Question: sorry if the title not describe the problem well
i have 4 button with 4 letters ["g","o","o","d"]
it is a game about
if the player can guess the word ,
which is in this case the word is : "good"
i have a hint button that do this :
*give one letter from the four
*hide the button with the given letter
it works very well
but the problem is :
the word "good"
has two "o" letter
so the hint button now well delete two button with the letter "O"
here is what i did so far :
'''
// this method will add a letter from the right word "qlap" to the answer textfield and it work perfectly :
let text_ans = ans.text?.count
ans.text! += qlab![text_ans!+0]
// the four letters
let buttin = [Letter1,Letter2,Letter3,Letter4]
// check if hint letter above == button title letter
for title in buttin {
if qlab![text_ans!+0] == title!.title(for: .normal) {
let tag = title!.tag
if title?.tag == tag {
// how can i just hide for once if there is a duplicate
title?.isHidden = true
}
}
}
'''
and here is a gif to make it more clear :

i tried do it with the button tags rather than title
but at the end i went to the same result
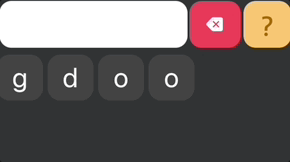
Answer: You could use the 'first(where:)' (documented <URL> function to find the first button with a 'title' that matches what you are looking for where 'isHidden == false'.
So something along the lines of:
'''
if let hintButton = buttin.first(where: { $0.title(for: .normal) == qlab![text_ans!+0] && !$0.isHidden }) {
// now you have the first - not hidden - button matching what you are looking for, time to hide it
hintButton.isHidden = true
}
'''
I haven't checked the above in a compiler so there might be syntax errors which I'm sure the compiler will inform you about in it's friendly manner.